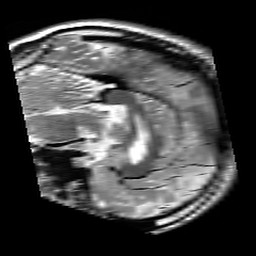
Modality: T2w
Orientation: sagittal
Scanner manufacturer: siemens
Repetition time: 3.9 s
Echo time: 0.076 s